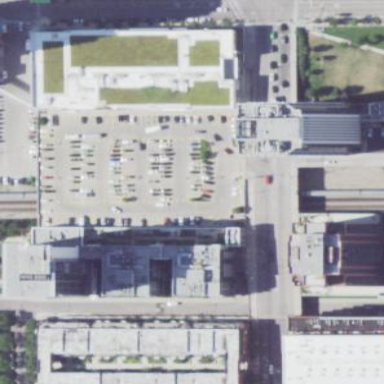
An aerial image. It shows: Rooftop parking area.